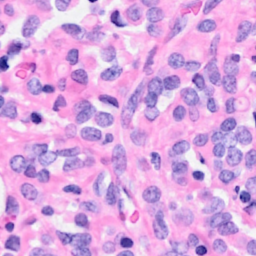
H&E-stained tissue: Breast